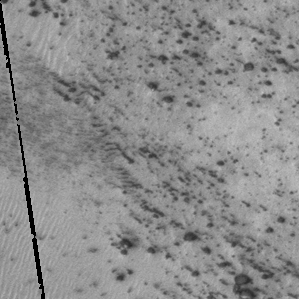
Label: frost